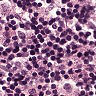
Metastatic tissue present: no